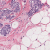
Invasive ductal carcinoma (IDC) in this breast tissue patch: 1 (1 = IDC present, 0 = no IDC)